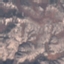
Land use / land cover class: HerbaceousVegetation